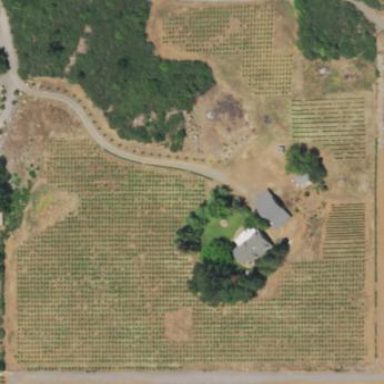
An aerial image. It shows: Vineyard with wine grapes as the main crop.